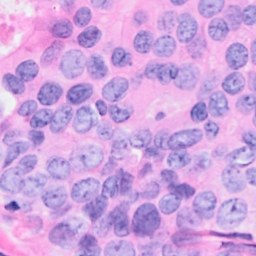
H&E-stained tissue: Breast